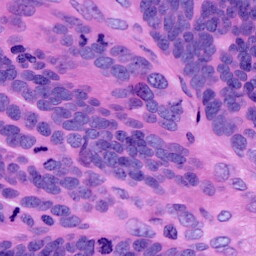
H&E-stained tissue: Ovarian